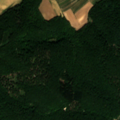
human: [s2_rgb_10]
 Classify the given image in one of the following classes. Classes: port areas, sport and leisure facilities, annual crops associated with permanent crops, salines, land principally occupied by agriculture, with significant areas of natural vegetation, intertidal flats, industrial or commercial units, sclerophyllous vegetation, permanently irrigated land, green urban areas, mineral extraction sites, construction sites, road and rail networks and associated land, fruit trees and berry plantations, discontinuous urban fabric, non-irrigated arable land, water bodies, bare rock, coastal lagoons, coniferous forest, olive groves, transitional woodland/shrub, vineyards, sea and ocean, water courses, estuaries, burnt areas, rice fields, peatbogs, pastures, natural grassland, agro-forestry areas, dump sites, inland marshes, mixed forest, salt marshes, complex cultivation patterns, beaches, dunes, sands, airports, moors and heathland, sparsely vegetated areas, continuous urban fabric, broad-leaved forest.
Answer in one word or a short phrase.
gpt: non-irrigated arable land, vineyards, broad-leaved forest